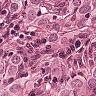
Metastatic tissue present: yes